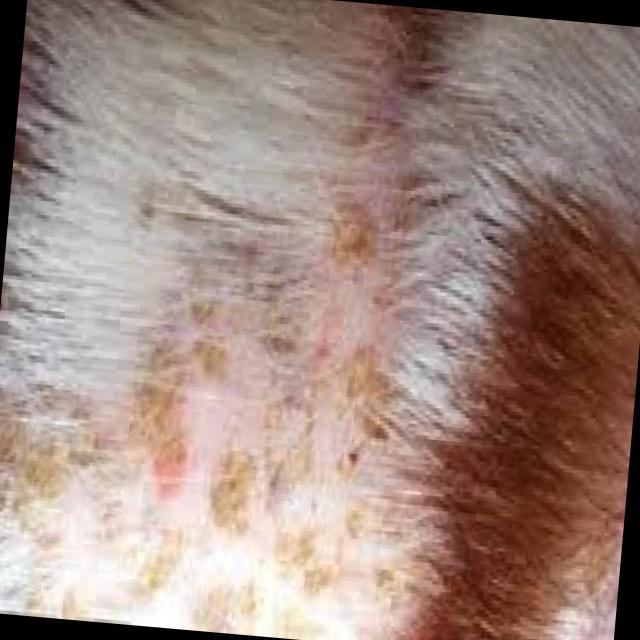
Canine hypersensitivity reaction — allergic skin response with urticaria, erythema, pruritus, and angioedema. May be food, environmental, or flea allergy related.